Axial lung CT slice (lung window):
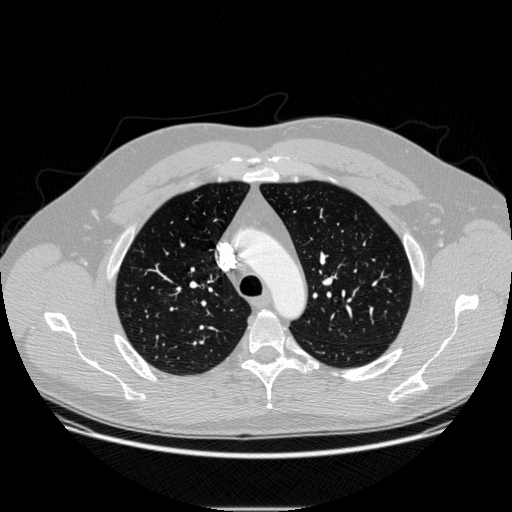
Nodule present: no